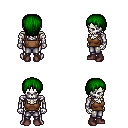
a pixel art fantasy rpg character, male body template, skeleton, brown pirate shirt, metal pants, green plain hairstyle, maroon shoes, four views (front, back, left, right), 2x2 character sprite sheet, small pixel art, hard edges, no anti-aliasing